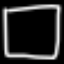
Label: square